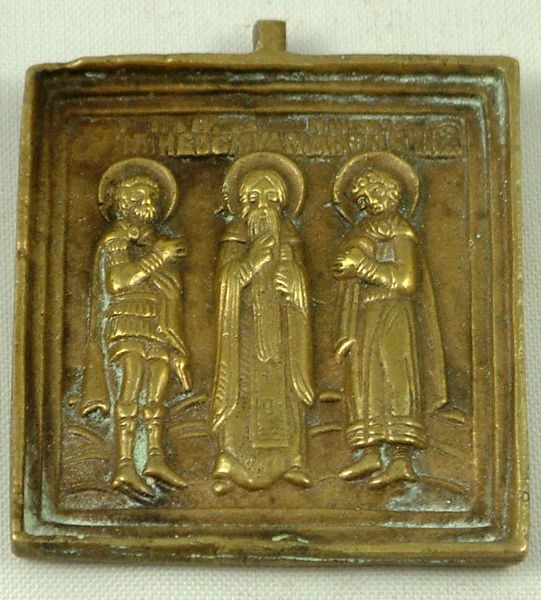
Titel: Icon of three male saints (possibly Gregory and Basil)
Standort: Amherst (Massachusetts, USA)
Institution: Mead Art Museum, Amherst College
Schlagwörter: crown, hands, men, people, priest, robes, figures, gold, golden, hair, nose, old, robe, three, wall, angel, angels, greek, man, sky, eyes, feet, knight, metal, light, frame, mouth, beard, boots, fly, saint, curls, photo, human, clothes, jesus, square, engraving, religion, fingers, god, old men, figure, long, chinese, tale, china, bronze, humans, saints, plate, round, standing, pray, trinity, button, dust, dirty, leg, orthodox, halo, holy, beards, pendant, think, halos, panel, curly, three wise men, disciples, trio, wise men, placque, dusty, guys, saintly, shiney, aureola, saijnt, ecclesiastical, catolic, monacle